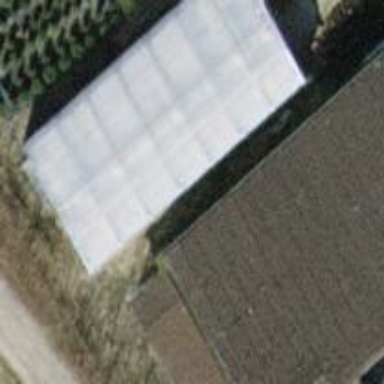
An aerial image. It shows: Greenhouse.